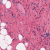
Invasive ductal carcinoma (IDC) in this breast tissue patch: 0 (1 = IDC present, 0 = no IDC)